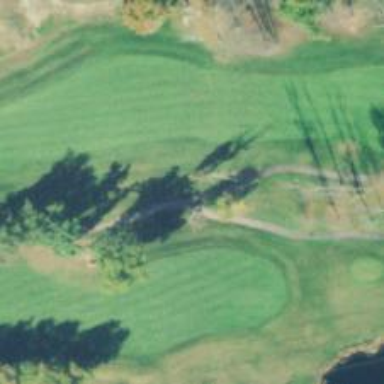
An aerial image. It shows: Path for both roads and golfers.